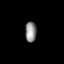
Tissue: prostate
Cell type: T cells
Senescence score: 0.7776
Nuclear area (px): 226
Mean DAPI intensity: 142.137